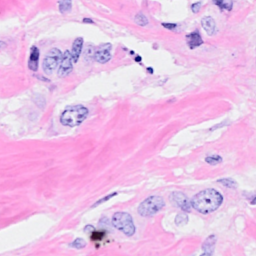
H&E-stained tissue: Breast